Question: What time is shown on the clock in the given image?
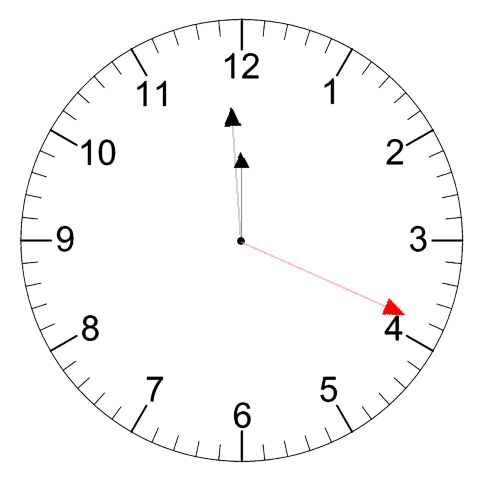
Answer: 11:59:19